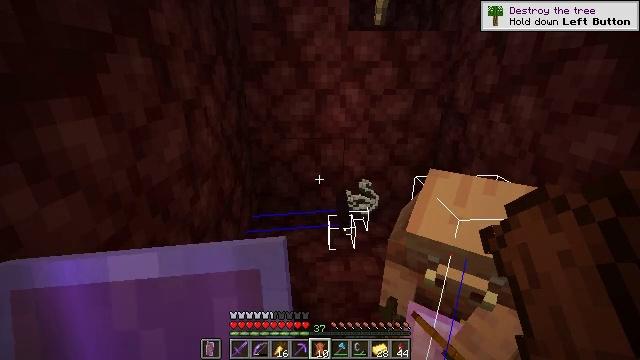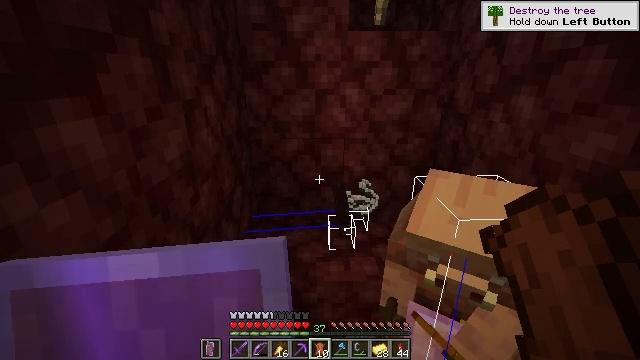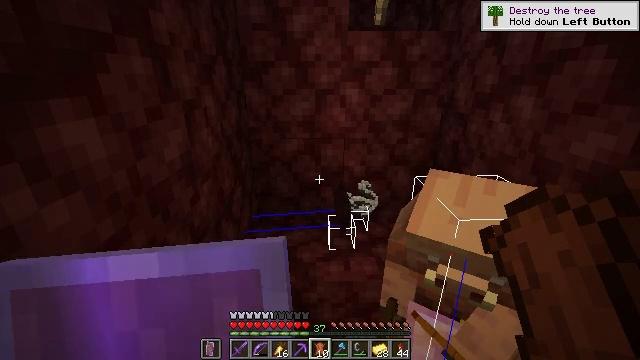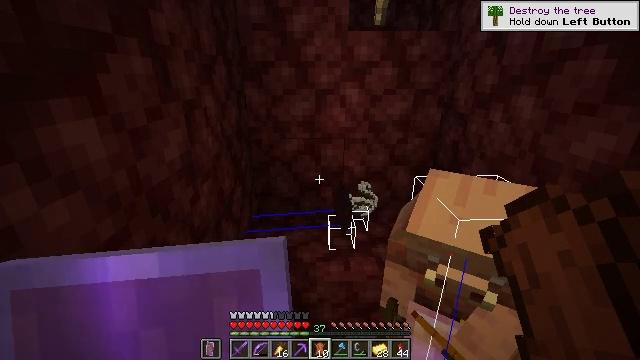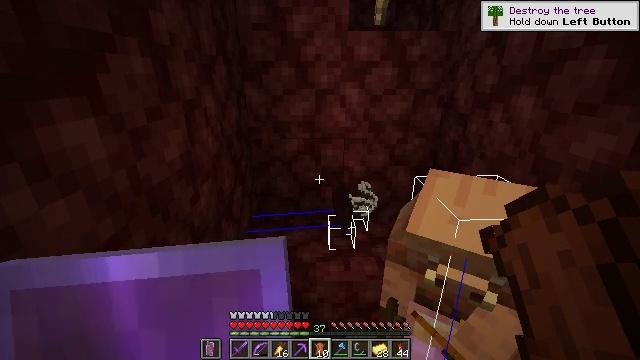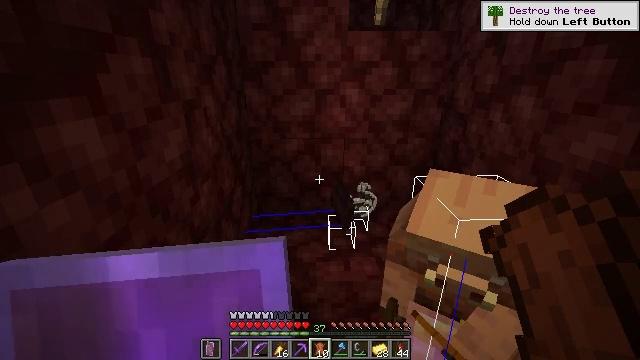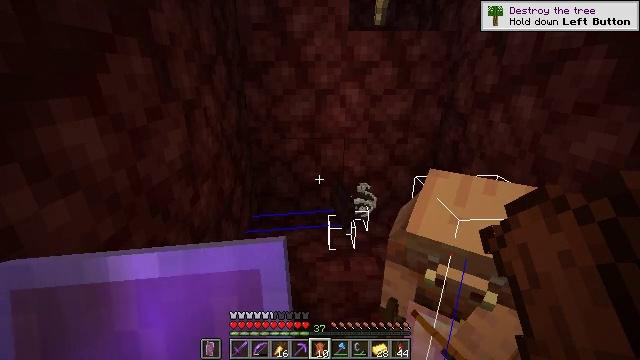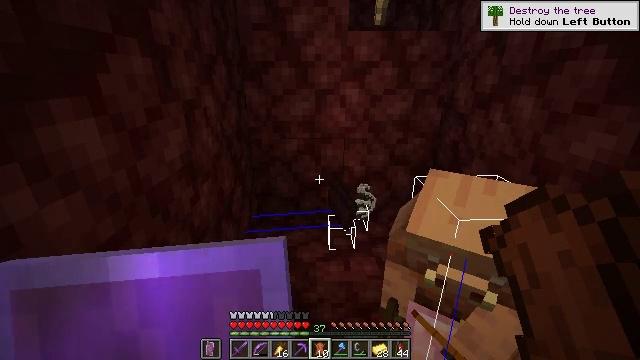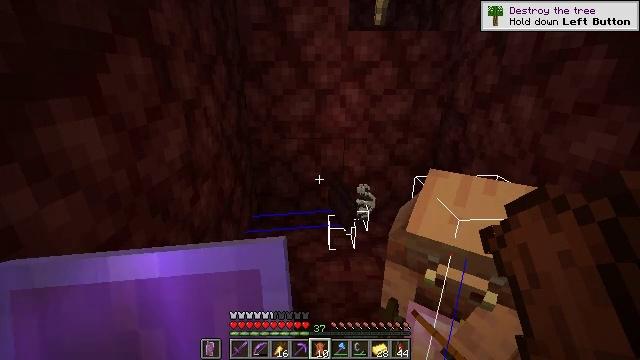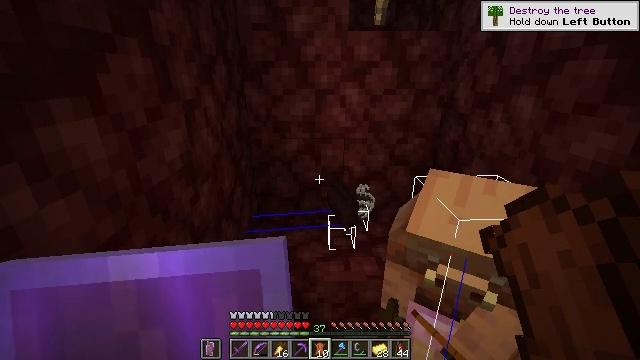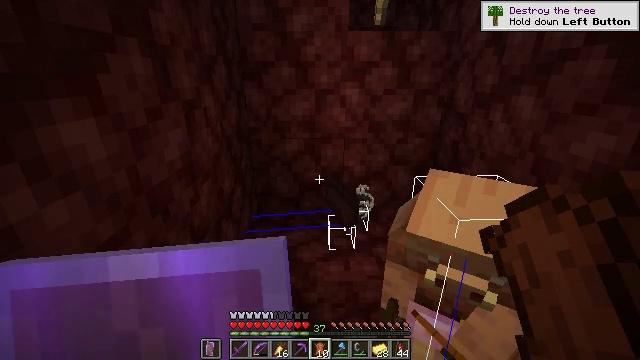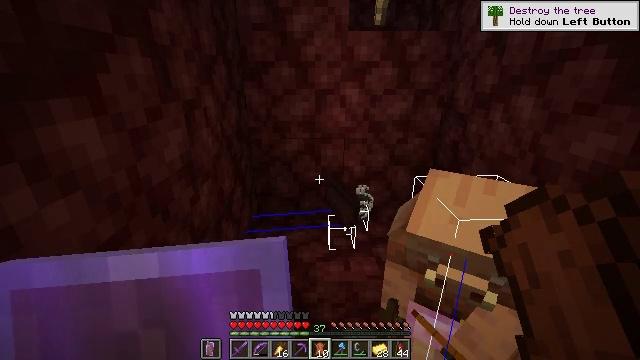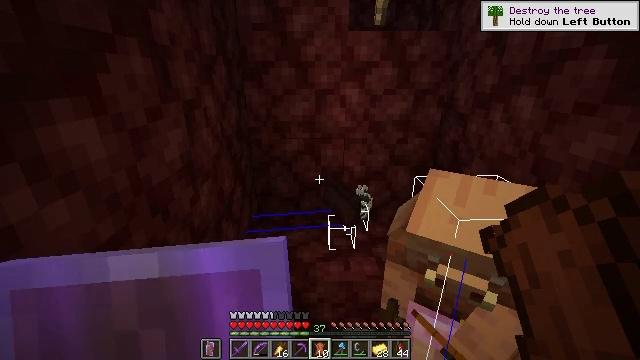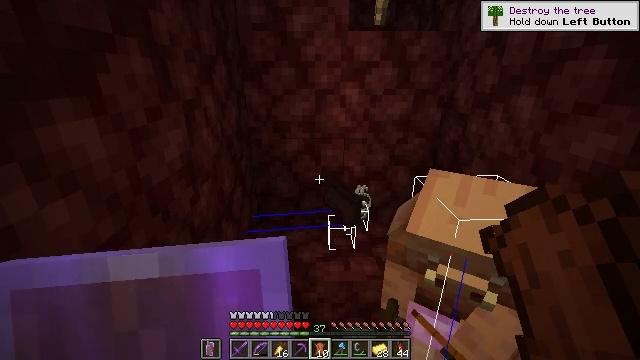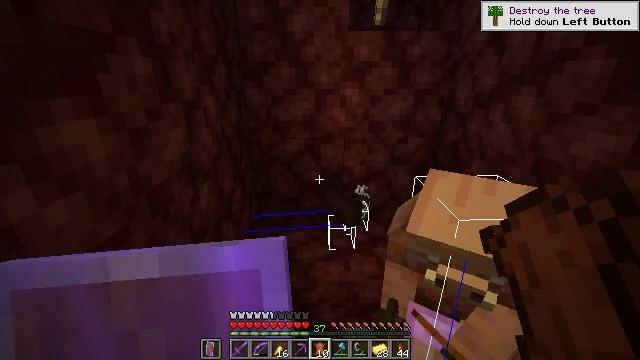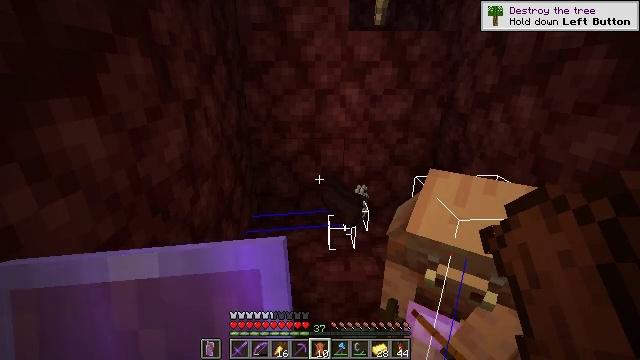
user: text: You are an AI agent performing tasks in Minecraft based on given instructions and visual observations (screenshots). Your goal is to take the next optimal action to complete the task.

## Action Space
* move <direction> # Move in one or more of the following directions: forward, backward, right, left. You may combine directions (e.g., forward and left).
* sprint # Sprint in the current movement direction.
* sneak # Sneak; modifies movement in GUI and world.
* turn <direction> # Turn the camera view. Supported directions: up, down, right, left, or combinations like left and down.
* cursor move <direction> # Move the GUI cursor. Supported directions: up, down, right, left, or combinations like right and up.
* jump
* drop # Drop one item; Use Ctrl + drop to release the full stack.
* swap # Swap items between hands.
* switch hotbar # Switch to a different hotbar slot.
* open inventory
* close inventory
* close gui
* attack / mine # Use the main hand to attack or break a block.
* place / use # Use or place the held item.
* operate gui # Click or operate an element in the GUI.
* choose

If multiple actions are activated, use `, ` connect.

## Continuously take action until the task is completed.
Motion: motion action
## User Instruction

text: Drop a nether brick.
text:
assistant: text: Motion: no_op
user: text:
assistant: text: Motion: no_op
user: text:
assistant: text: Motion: no_op
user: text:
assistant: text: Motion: no_op
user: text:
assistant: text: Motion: no_op
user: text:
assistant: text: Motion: no_op
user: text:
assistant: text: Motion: no_op
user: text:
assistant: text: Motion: no_op
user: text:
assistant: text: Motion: no_op
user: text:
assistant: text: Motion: no_op
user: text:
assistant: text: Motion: no_op
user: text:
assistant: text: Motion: no_op
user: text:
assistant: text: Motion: no_op
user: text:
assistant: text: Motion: no_op
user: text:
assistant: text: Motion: no_op
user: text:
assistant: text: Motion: no_op
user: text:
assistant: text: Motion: no_op
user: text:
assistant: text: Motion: no_op
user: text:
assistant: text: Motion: no_op
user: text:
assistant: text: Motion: no_op
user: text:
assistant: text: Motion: no_op
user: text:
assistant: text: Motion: no_op
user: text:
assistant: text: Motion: no_op
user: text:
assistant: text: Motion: no_op
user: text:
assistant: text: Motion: no_op
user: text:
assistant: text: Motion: no_op
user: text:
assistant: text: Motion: no_op
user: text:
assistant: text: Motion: no_op
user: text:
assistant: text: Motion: no_op
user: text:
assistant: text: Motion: no_op